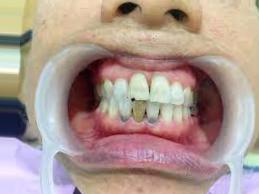
Condition: Tooth Discoloration